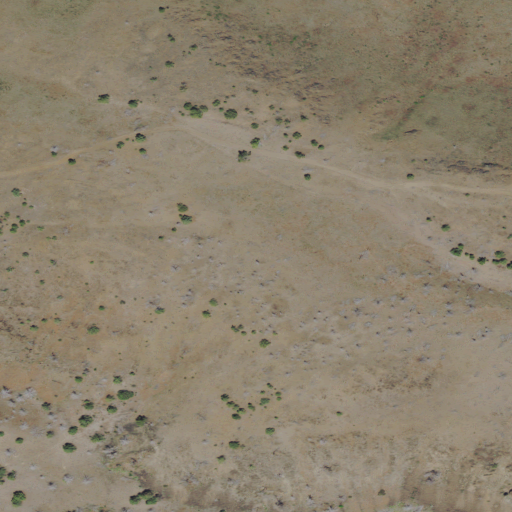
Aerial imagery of ridge(s) in Oregon named Robinson Ridge containing only grassland